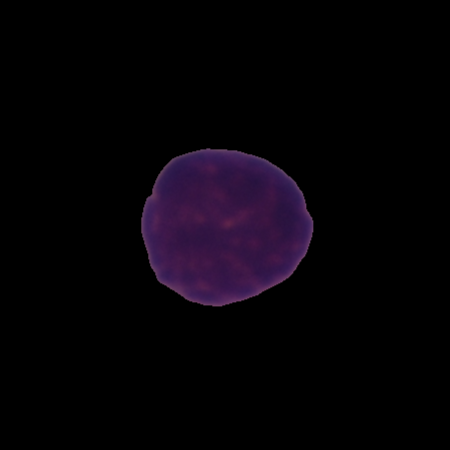
Label: healthy